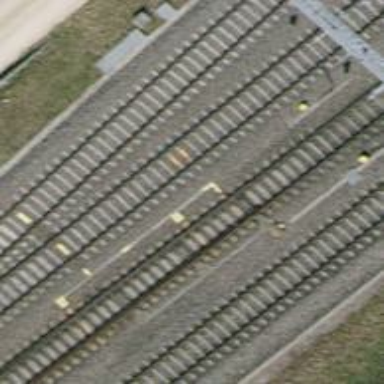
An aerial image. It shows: Inner curved railway switch.